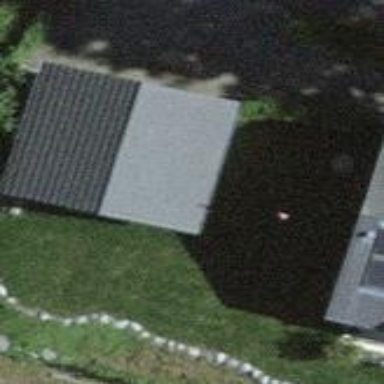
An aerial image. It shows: Garage.